Question: My issue is with Dotfuscator configuration for renaming. Imagine a class that would look like this:
'''
Class MyClass
{
private int _propertyA;
private int _propertyB;
public int PropertyA
{
get{return _propertyA;}
set{_propertyA = value;}
}
[Obfuscation(Feature = "renaming", Exclude = true)]
public int DestinationReference
{
get{return _propertyB;}
}
}
'''
The obfuscated class will be written into someting like this
'''
Class a
{
int s()
void z(int a)
public int DestinationReference
{
get{return _propertyB;}
}
}
'''
This is my assumption from what I can see using .Net Reflector
My issue is the following:
- In our code we implemented a method that look for all attributes of a class using reflection in order to find specific parameters
- This method does not work in the obfuscated code as my accessor PropertyA, has been replaced with two distinct methods for the get accessor and set accessor.
- I know that if I exclude an accessor from renaming it stays an accessor in the msil code and will be found by my method that looks for accessors
My question is:
- Is not renaming the only option?
- Is there a parameter in Dotfuscator that would allow renaming of the accessor without splitting it into two distinct methods and loosing the accessor?
I'm pretty new to obfuscation so pardon my imperfections, this is what I can see for a class similar to the one described above in reflector.

As you can see the property that is excluded from renaming stays a property with a get accessor. But for the other one that got obfuscated I can see two distinct methods s and z
I'm trying to see if there would be a way of obtaining a single accessor, renamed "s" for example with the underlying getter and setter
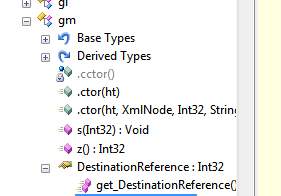
Answer: I found some answers to my question, first after looking at this article : <URL>
I see that MSIL generates get_XXX() method and set_XXX(int) methods as well as adding a property. Dotfuscator is responsible for renaming the get and set methods (which is what we want) but also for removing the property itself (which I do not want)
A solution is to enable "Library mode" for the obfuscated DLL, if library mode is enabled, the documentation states that:
> - - - -
And this can be seen after obfuscation in reflector, at the top library mode is disabled, at the bottom library mode is enabled

As it can be seen, none of the public classes/methods/fields have been renamed, and more important to me the Property metadata has been preserved.
Now my next question would be, how to preserve the property metadata but allow the renaming of the property itself. I would like to find a solution that is satisfying without having to define manually decorate each properties with custom obfuscation attributes.
I'll keep searching for another day and if I can't find anything will mark this answer as solution to the issue.